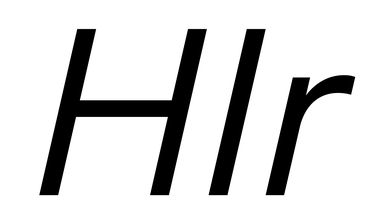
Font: InstrumentSans-Italic_Italic